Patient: sex M, age 32
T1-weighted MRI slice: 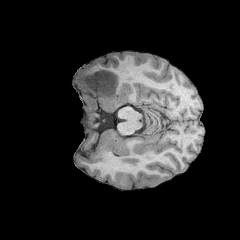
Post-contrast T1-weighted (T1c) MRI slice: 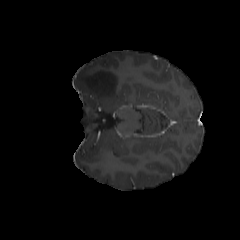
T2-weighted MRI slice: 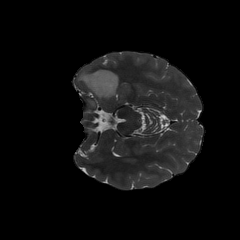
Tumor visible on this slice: yes
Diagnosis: Astrocytoma, IDH-mutant
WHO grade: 2